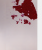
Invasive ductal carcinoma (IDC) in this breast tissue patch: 0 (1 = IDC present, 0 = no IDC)